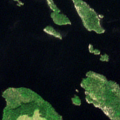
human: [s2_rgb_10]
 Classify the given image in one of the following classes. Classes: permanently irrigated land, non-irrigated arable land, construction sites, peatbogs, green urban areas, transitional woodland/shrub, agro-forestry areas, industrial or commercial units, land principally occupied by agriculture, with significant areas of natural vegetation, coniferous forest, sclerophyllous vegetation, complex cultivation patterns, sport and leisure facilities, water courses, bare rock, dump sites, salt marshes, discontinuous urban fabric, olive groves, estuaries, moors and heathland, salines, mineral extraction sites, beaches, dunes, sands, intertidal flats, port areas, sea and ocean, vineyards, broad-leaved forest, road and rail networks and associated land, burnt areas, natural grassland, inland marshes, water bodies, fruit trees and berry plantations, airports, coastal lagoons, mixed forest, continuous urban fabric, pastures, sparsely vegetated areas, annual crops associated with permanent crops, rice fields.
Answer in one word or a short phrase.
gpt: coniferous forest, mixed forest, water bodies